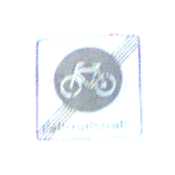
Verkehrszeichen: EndeFahrradstrasse
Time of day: SunriseSunset
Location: Outdoor (Nature)
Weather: Clear
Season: NotSpecified
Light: Natural